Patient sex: M
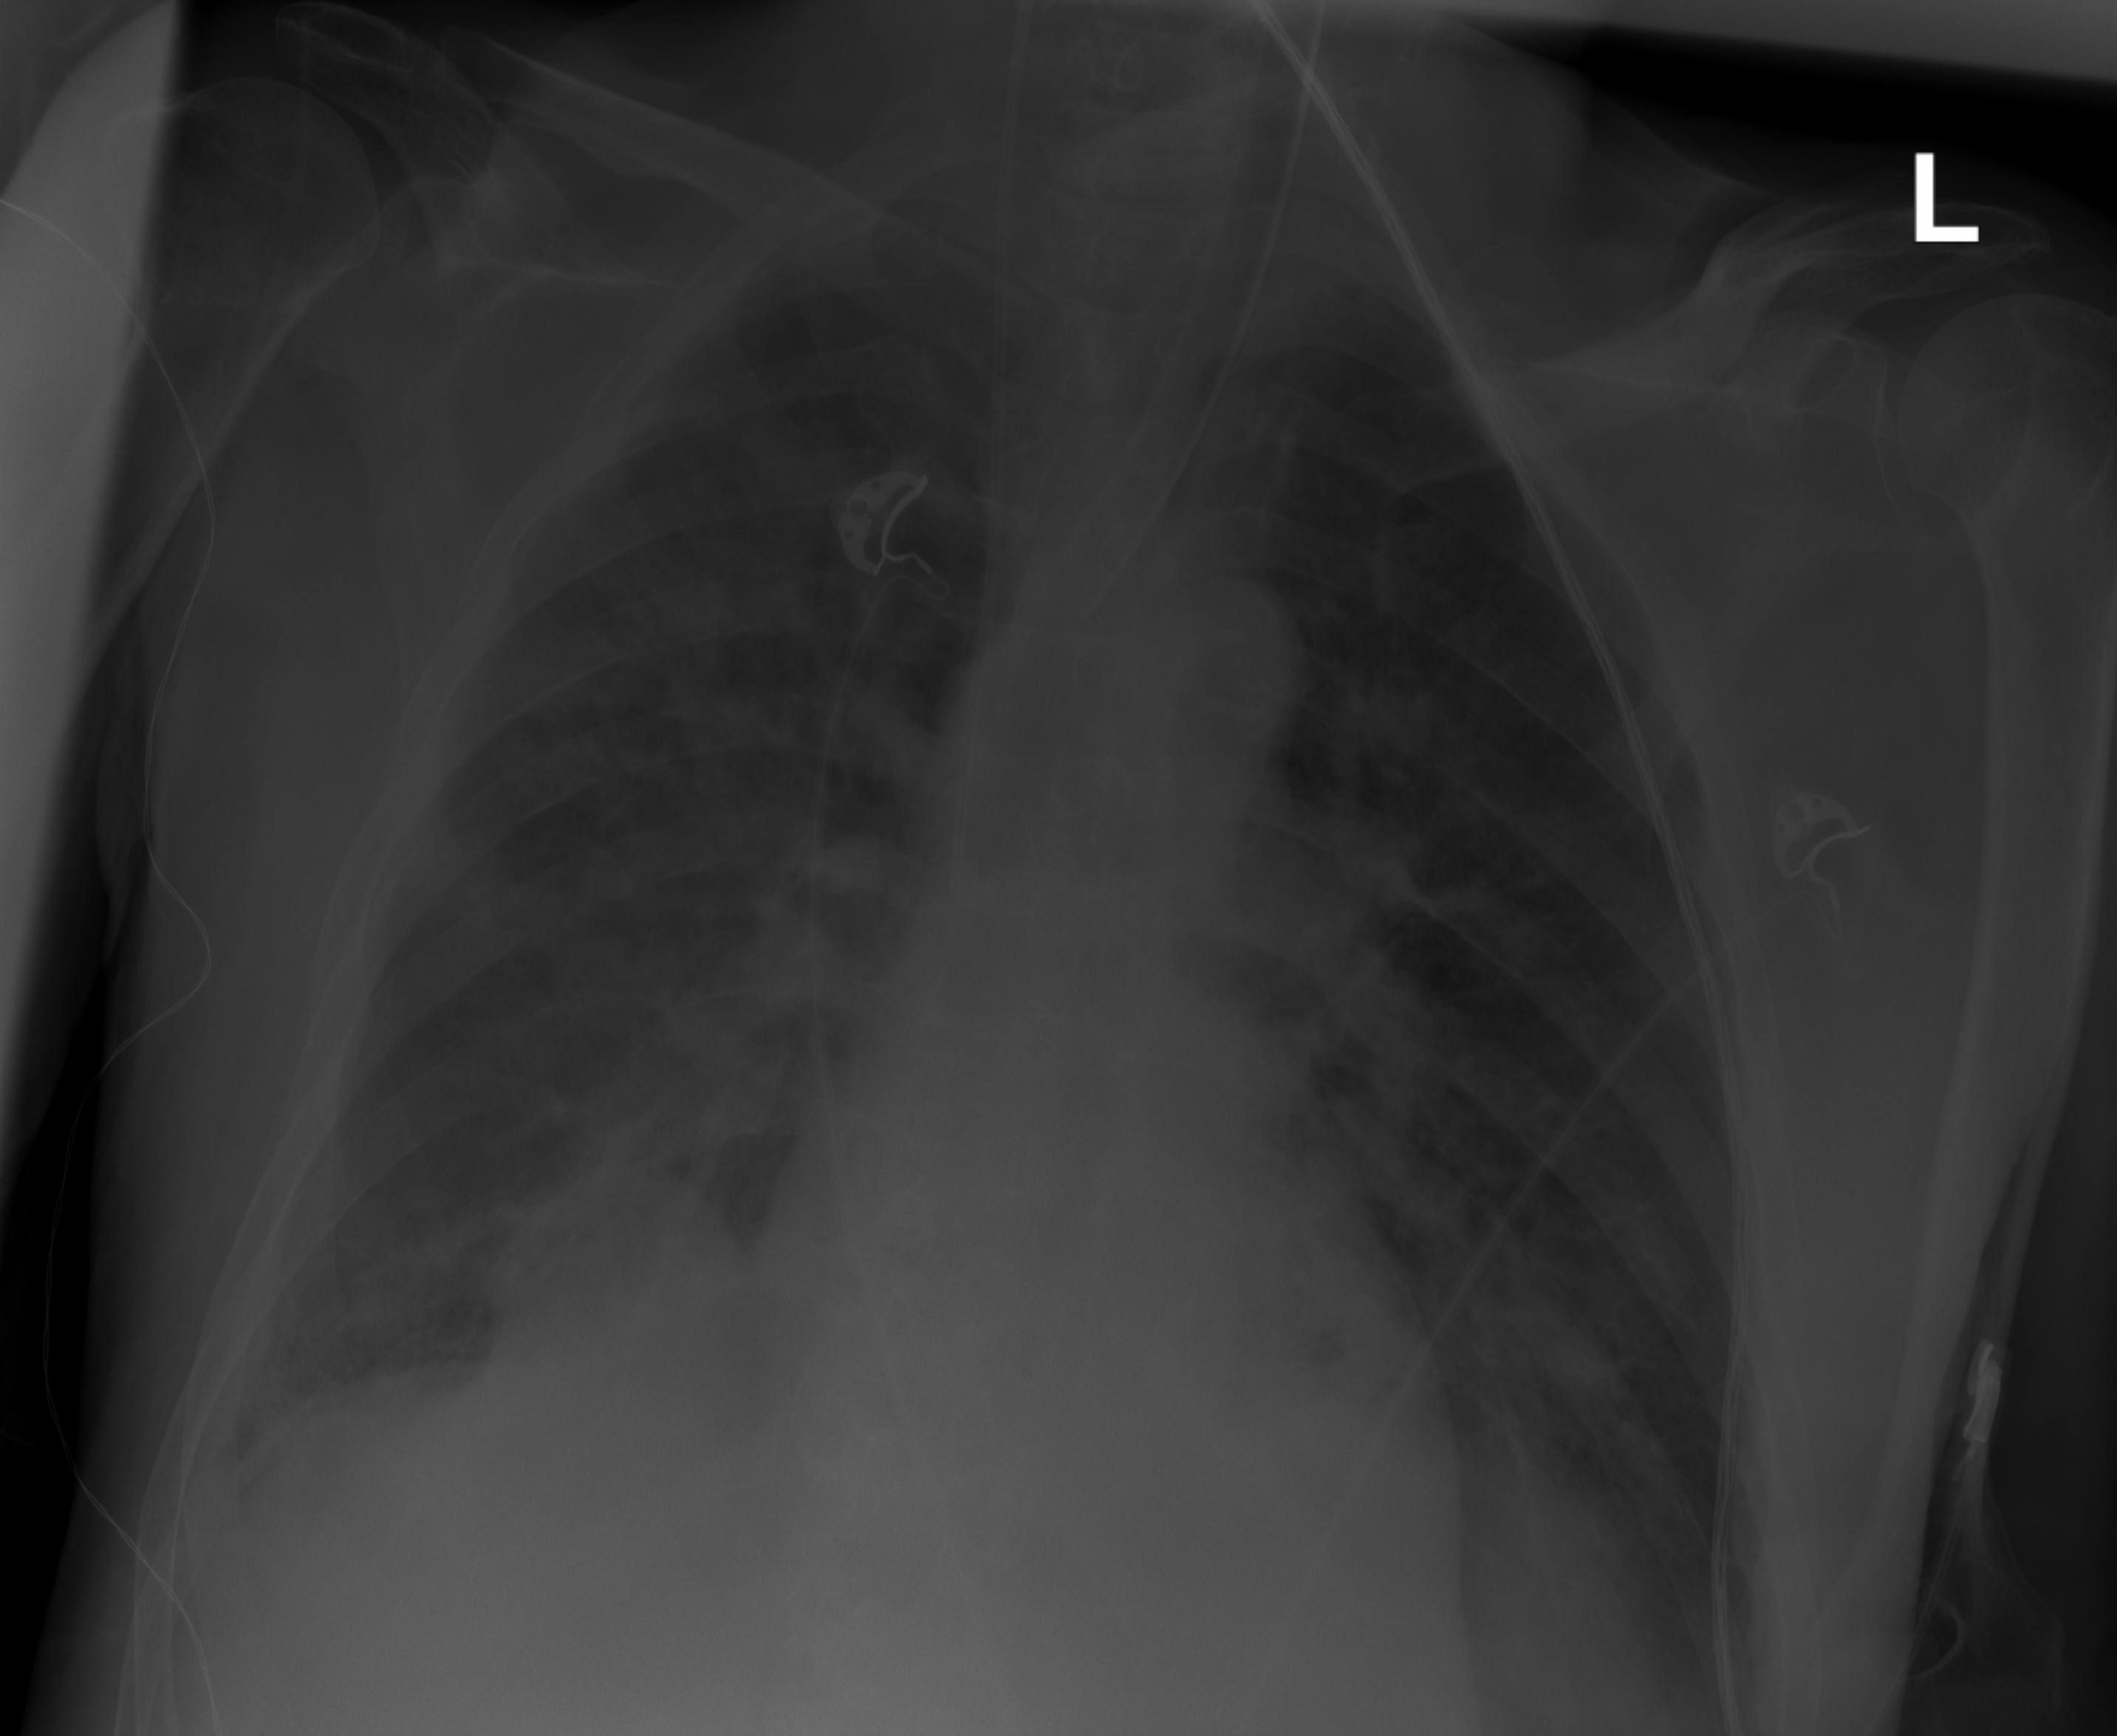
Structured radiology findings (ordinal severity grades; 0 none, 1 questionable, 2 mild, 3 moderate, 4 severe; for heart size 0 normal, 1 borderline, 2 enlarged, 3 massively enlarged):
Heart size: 0
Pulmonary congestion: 0
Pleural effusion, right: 2
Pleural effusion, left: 1
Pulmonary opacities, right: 2
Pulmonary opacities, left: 2
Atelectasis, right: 2
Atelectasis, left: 2